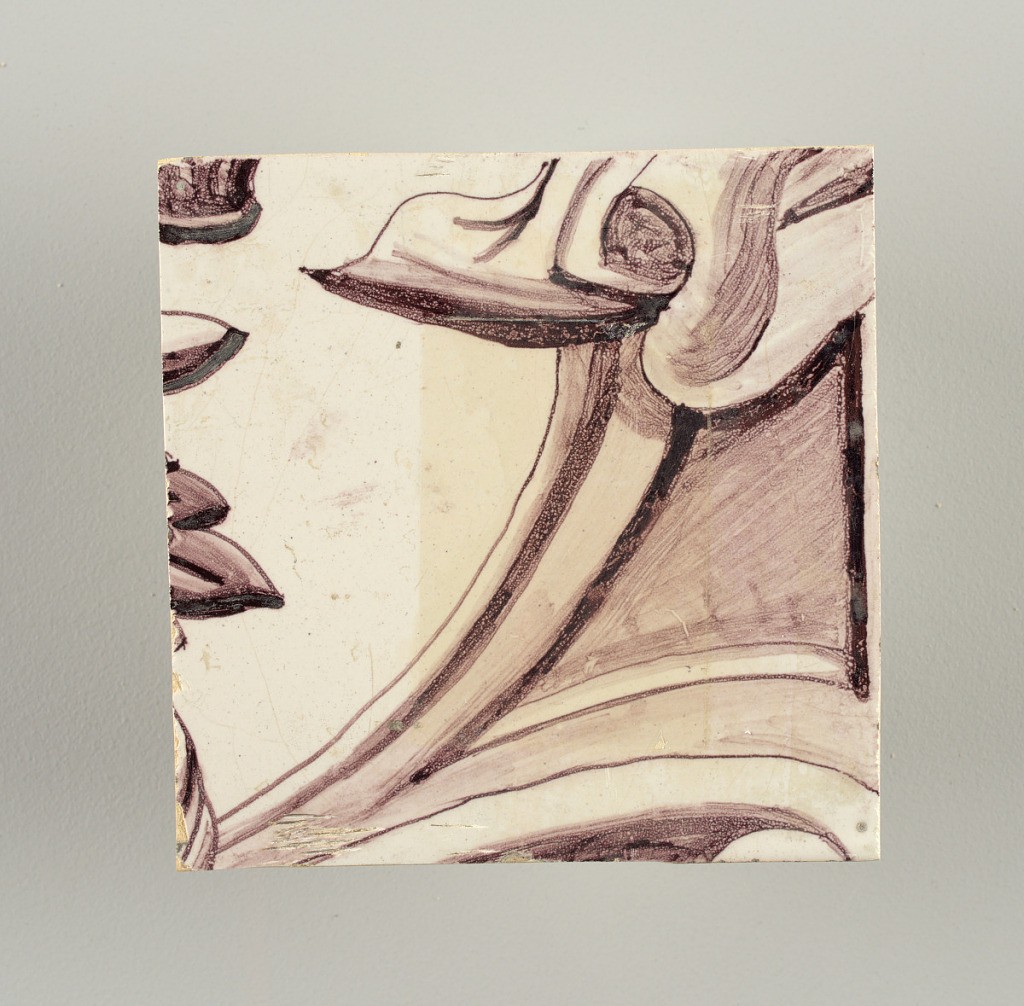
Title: Wall facing
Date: ca. 1725
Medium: tin-glazed earthenware, underglaze
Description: Running design for a frieze or a dado, composed of scrolls of foliage and strapwork, and four repeating motifs--a seated woman in a small upright oval medallion, a putto seated on a rocailled base, and strapwork in axial pattern.  The various panels, A to F, show various repeats of the same design, all being five tiles high and a varying number of tiles wide.